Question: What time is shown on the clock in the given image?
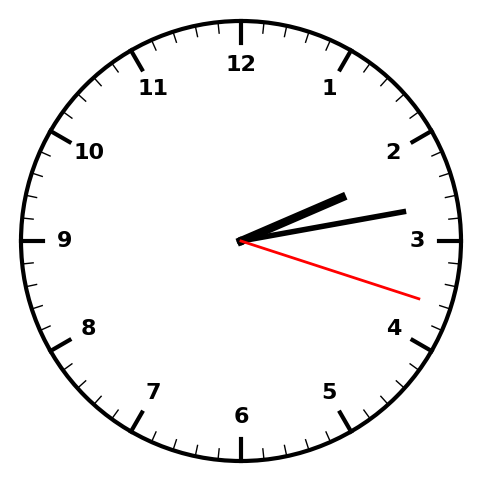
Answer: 02:13:18